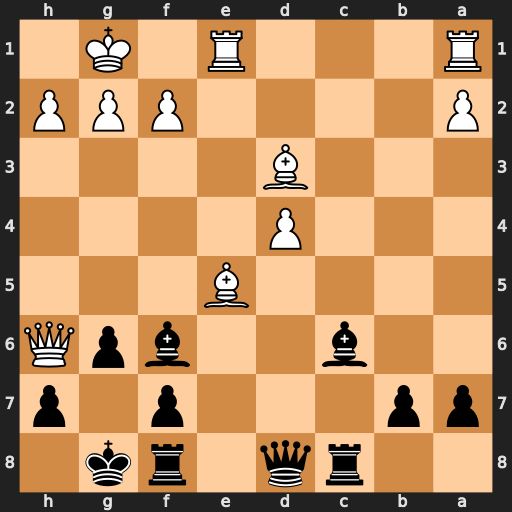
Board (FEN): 2rq1rk1/pp3p1p/2b2bpQ/4B3/3P4/3B4/P4PPP/R3R1K1
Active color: b
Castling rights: -
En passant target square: -
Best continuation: Bxe5 dxe5 Qxd3